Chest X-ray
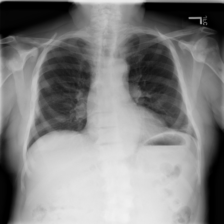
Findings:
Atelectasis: positive
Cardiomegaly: negative
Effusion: negative
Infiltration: negative
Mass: negative
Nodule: negative
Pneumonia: negative
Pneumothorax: negative
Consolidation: negative
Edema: negative
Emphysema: negative
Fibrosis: positive
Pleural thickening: negative
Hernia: negative